Interaction volume radius: 10 \u00c5
Interaction volume height: 35 \u00c5
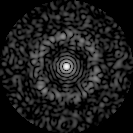
Disorder parameter: 0.809